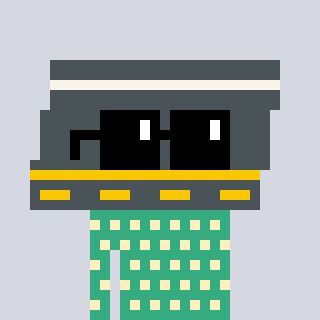
a pixel art character with square black sunglasses, a road-shaped head and a teal-colored body on a cool background